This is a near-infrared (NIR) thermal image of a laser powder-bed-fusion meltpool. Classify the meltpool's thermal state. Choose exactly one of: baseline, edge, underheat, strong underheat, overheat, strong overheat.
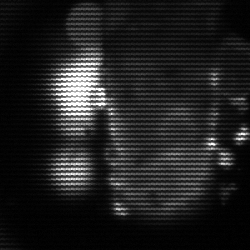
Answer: strong underheat